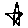
Label: star